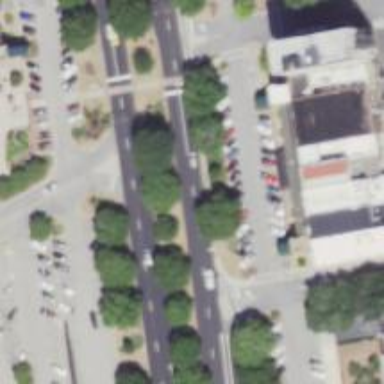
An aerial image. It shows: Primary highway with asphalt surface and separate sidewalk.